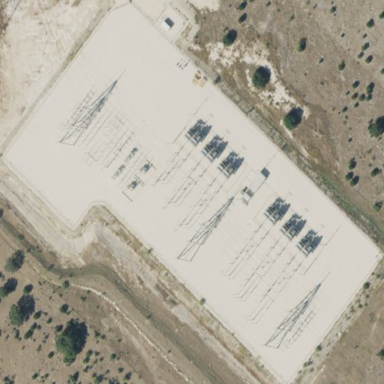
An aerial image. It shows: Outdoor power substation enclosed by fence. The substation is designated for compensation purposes.